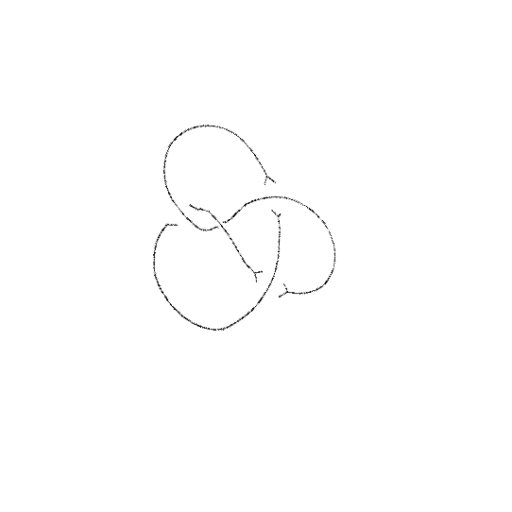
Crossing number: 4